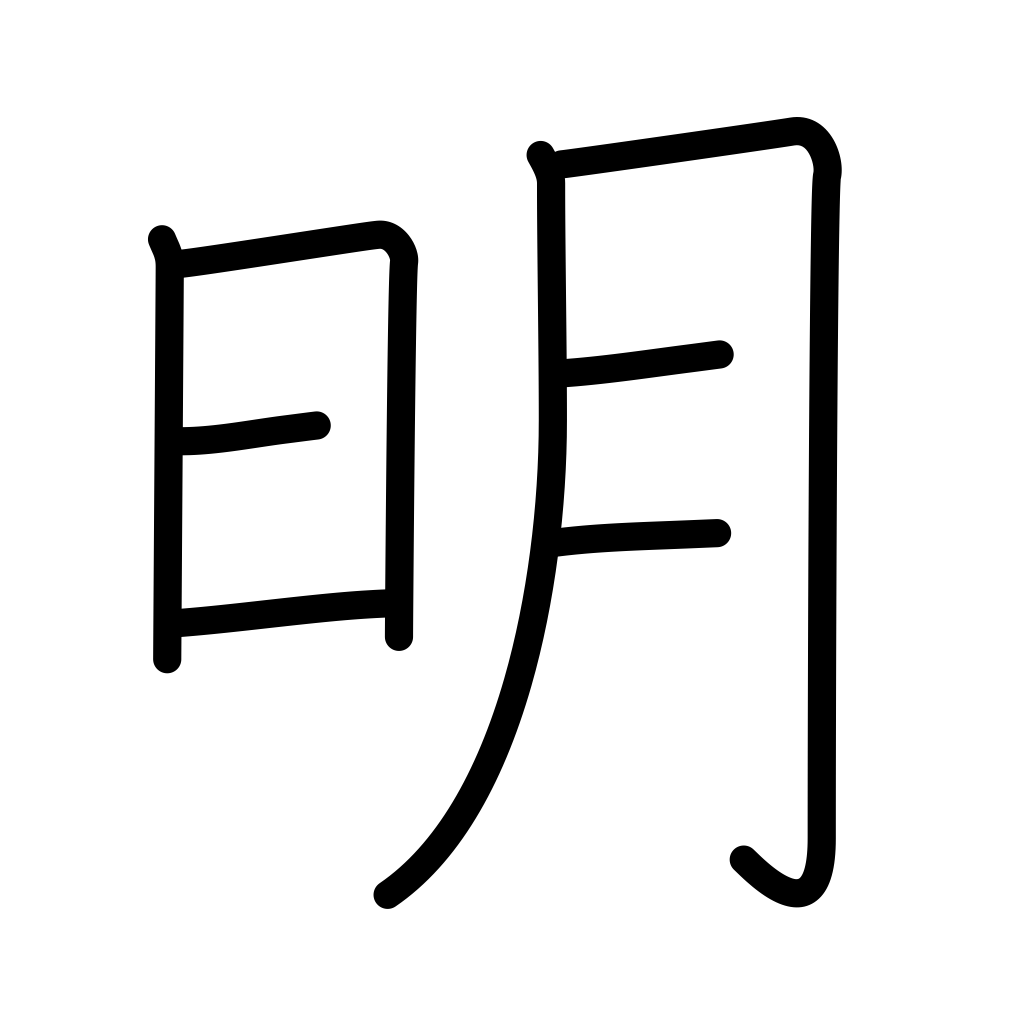
Meaning: bright, light